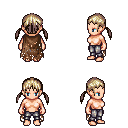
a pixel art fantasy rpg character, female body template, human, light skin, brown tattered cape, metal pants, white blonde twin-tailed hairstyle, four views (front, back, left, right), 2x2 character sprite sheet, small pixel art, hard edges, no anti-aliasing